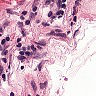
Metastatic tissue present: no